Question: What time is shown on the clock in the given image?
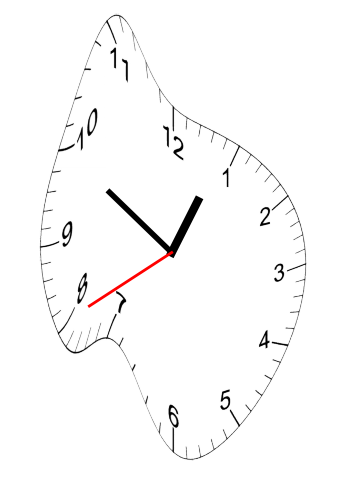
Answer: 12:49:40